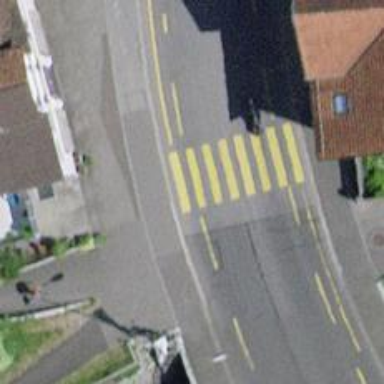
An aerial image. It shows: Uncontrolled road crossing with markings.